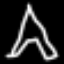
Label: The Eiffel Tower